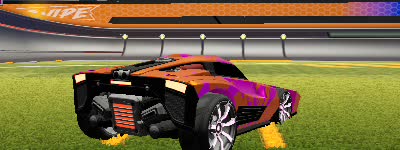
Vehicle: breakout